Question: I'm doing a little software that has a 'QWebView'to display 'HTML'files. My problem is that my welcome page doesn't display well. It looks like  when it should have an image between those red lines, in the center. The problem is surely my 'HTML'and/or 'CSS. So here is my'HTML':
'''
<!DOCTYPE html PUBLIC "-//W3C//DTD XHTML 1.0 Transitional//EN" "http://www.w3.org/TR/xhtml1/DTD/xhtml1-transitional.dtd">
<html xmlns="http://www.w3.org/1999/xhtml">
<head>
<meta http-equiv="Content-Type" content="text/html; charset=UTF-8" />
<title>Untitled Document</title>
<link href="styles/accueil.css" rel="stylesheet" type="text/css" media="screen" />
</head>
<body>
<div class="container">
<div class="ligne">&nbsp;</div>
</div>
<div class="ligne">&nbsp;</div>
</body>
</html>
'''
And my 'CSS':
'''
@charset "UTF-8";
/* CSS Document */
body{
background-color:white;
margin:0 auto;
height:100%;
}
html {
overflow-y: scroll;
height:100%;
}
img{
border:none;
}
.container {
min-height: 100%;
height: auto !important;
height: 100%;
margin: 0 auto -20px;
background-image: url(../icones/accueil.jpg);
background-repeat:no-repeat;
background-position:center center;
}
.ligne{
width:100%;
height: 20px;
background-color:#ee1b2e;
}
'''
Any idea of what I wrote wrong?
Thanks!
------EDIT------
There's only on XP that happen...on MAC, 7 and Vista it works find. It should look like <URL>
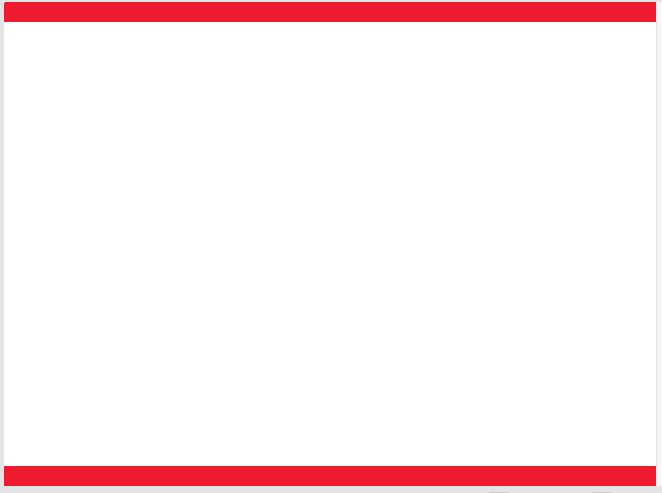
Answer: I'm not sure exactly why, but the problem was my image...I needed to have a .png image instead of a .jpg